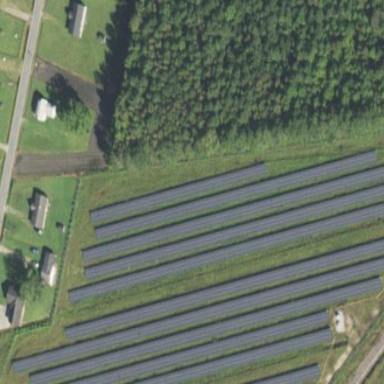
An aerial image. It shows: Solar power generator with photovoltaic panels.